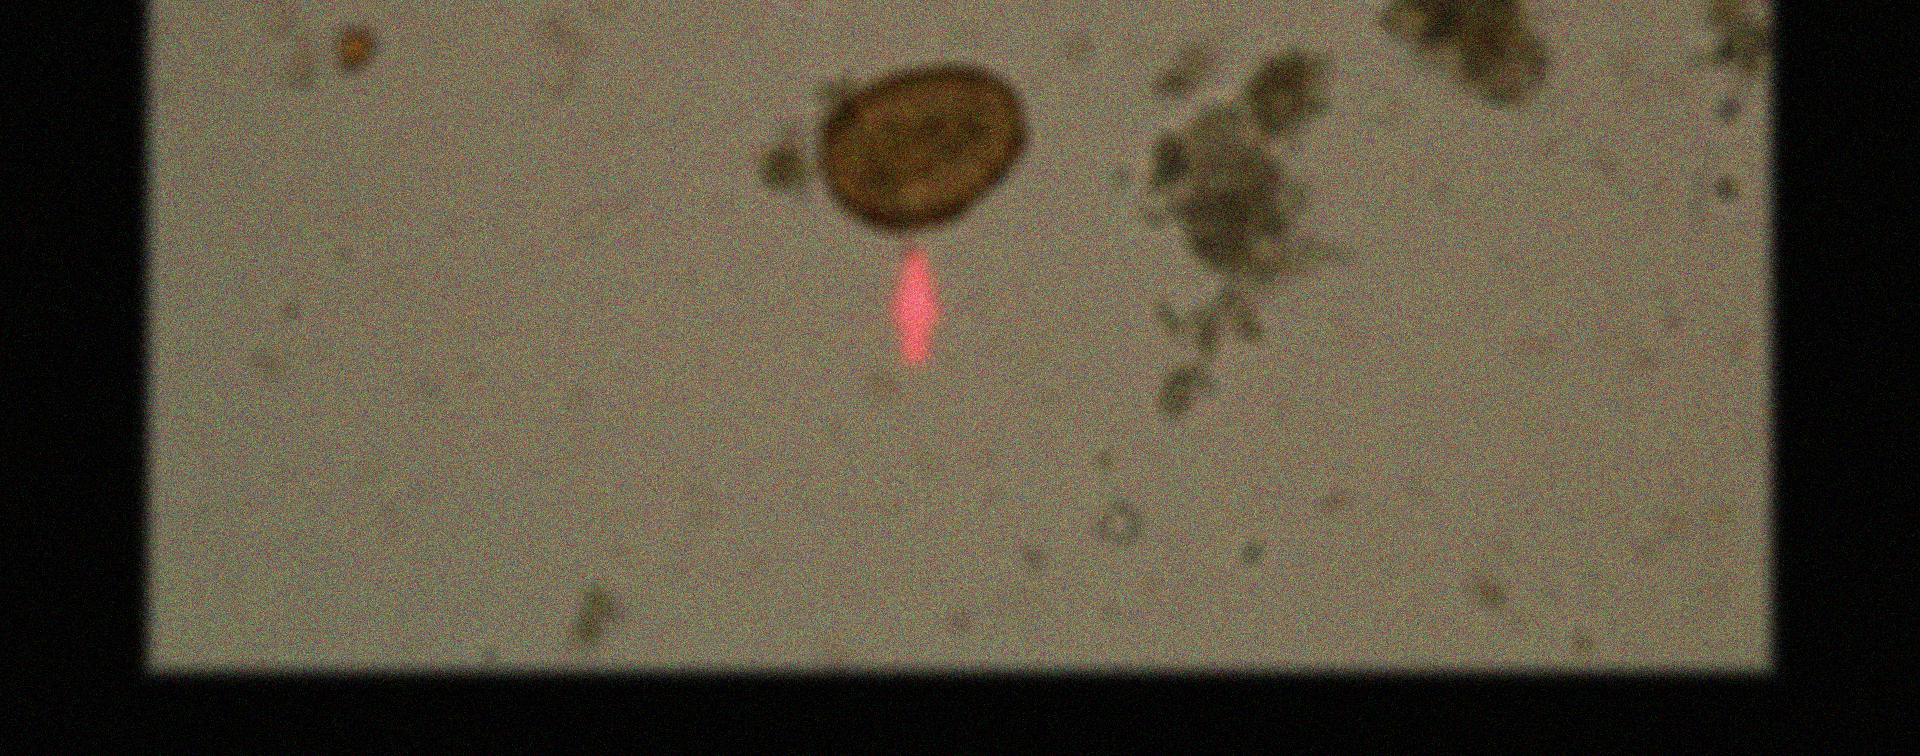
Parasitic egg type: Ascaris lumbricoides